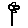
Label: flower